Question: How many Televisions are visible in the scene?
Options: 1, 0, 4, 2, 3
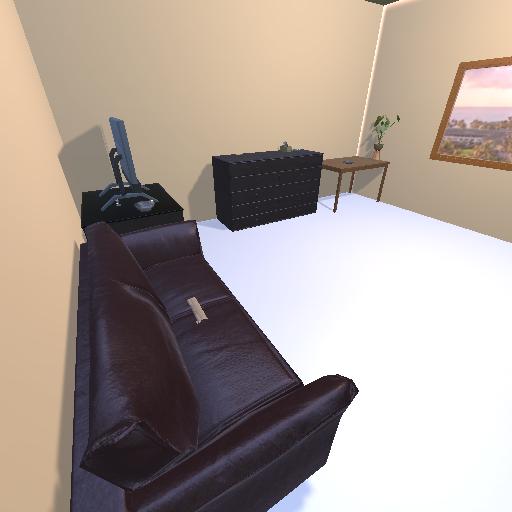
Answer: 1